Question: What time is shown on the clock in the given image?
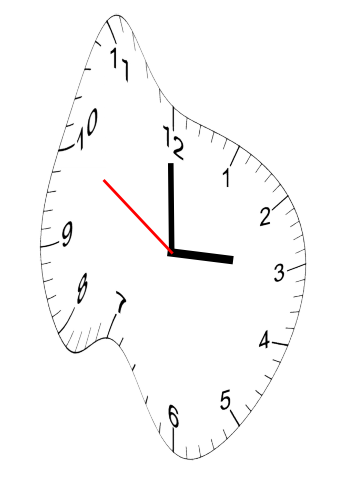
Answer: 02:59:50